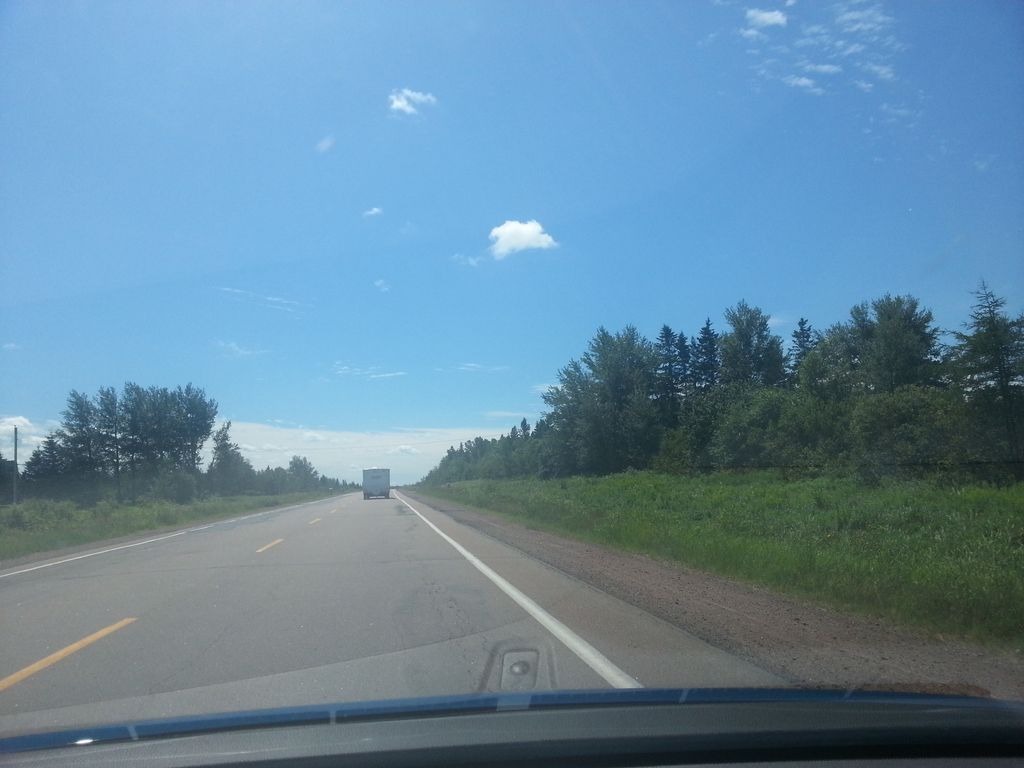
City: charlottetown